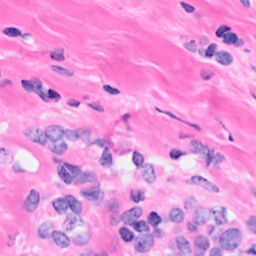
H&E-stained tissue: Breast